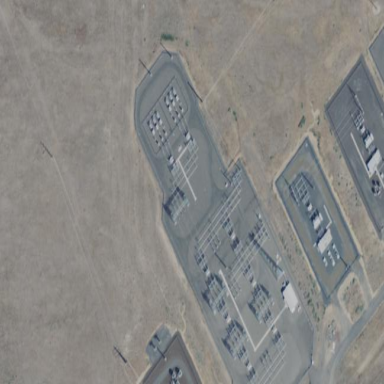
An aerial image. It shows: Power substation.